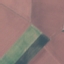
Land use / land cover: AnnualCrop